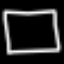
Label: square